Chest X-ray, AP view. Patient: 71 years old, sex M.
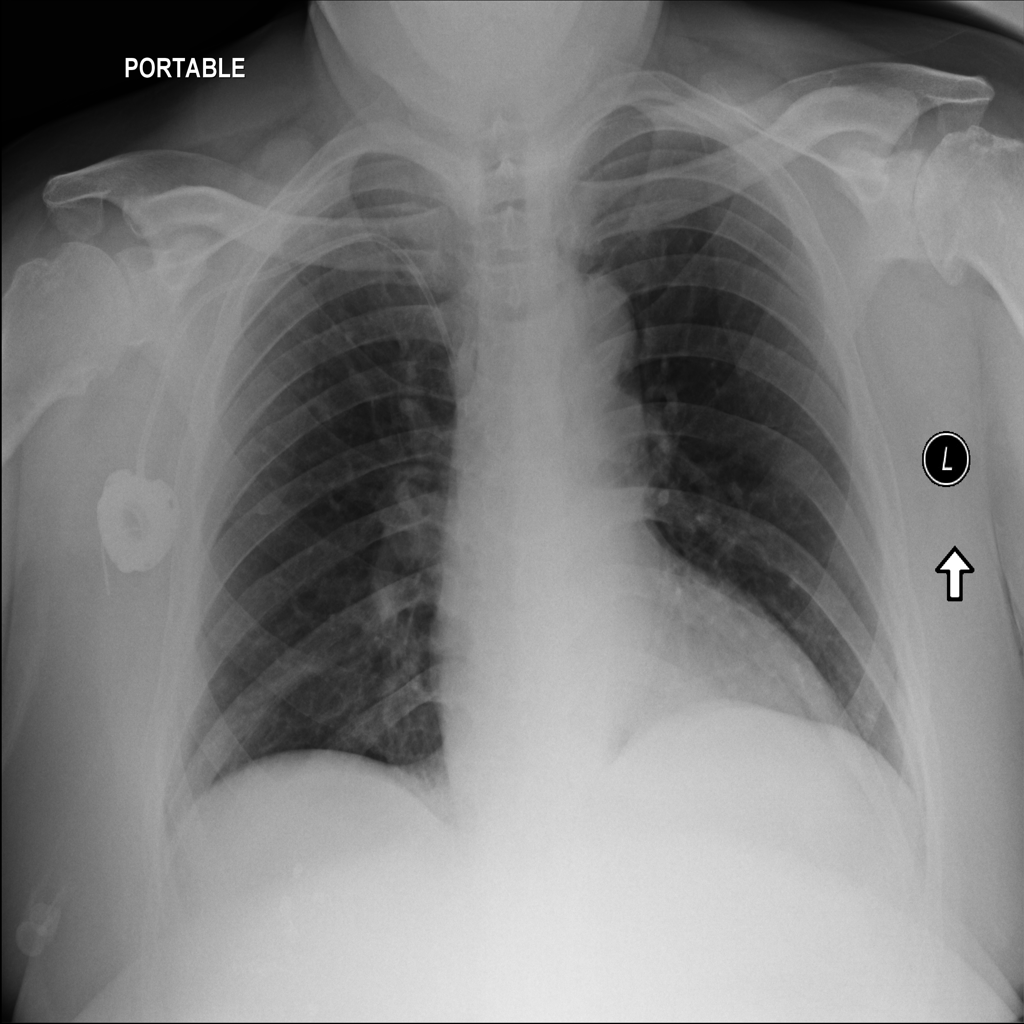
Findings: No Finding